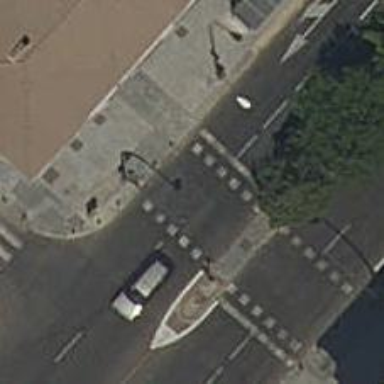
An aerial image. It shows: Traffic signals at road crossing.